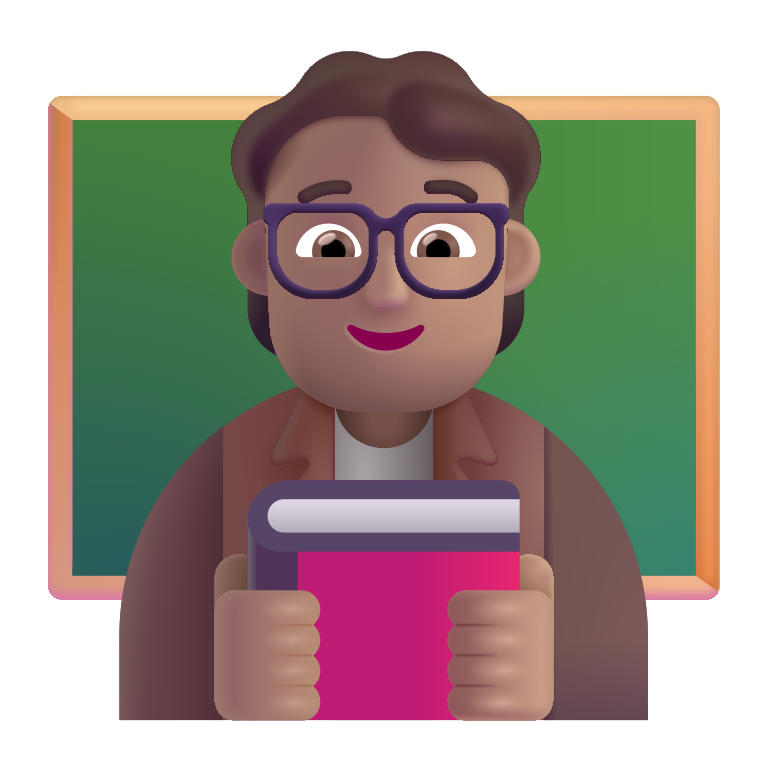
teacher color